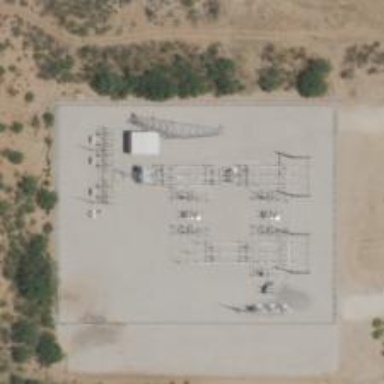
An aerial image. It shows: Switch for power supply.